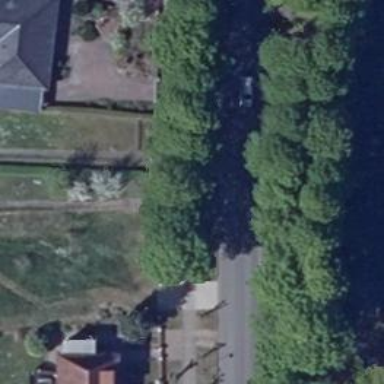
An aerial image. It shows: Residential road with asphalt surface and cycleway.